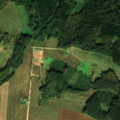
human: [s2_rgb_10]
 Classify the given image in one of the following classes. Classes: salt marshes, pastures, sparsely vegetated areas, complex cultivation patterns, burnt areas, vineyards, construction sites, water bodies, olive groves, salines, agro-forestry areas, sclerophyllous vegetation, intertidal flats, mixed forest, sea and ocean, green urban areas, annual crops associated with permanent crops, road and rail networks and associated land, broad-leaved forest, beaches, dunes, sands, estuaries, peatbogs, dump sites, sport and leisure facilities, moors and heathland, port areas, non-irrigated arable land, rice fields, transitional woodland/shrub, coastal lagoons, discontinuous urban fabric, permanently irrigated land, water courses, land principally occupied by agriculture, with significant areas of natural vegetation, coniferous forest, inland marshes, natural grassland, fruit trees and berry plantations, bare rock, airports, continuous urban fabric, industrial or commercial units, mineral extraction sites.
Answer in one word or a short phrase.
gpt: non-irrigated arable land, land principally occupied by agriculture, with significant areas of natural vegetation, mixed forest, transitional woodland/shrub